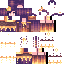
A female skeleton skin with dark skin, wearing blonde bald dressed in a purple robe top and brown shorts, featuring a closed mouth.